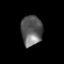
Tissue: lung
Cell type: Epithelial cells
Senescence score: 0.09306
Nuclear area (px): 629
Mean DAPI intensity: 95.631